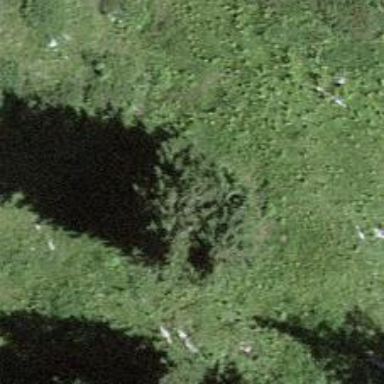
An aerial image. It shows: Needle-leaved tree in natural setting.